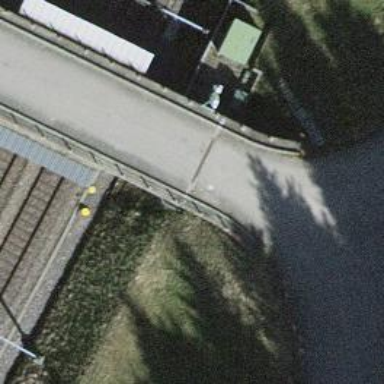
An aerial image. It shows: Track road with grade1 bridge.